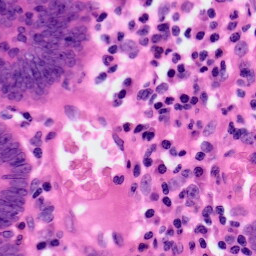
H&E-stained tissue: Colon